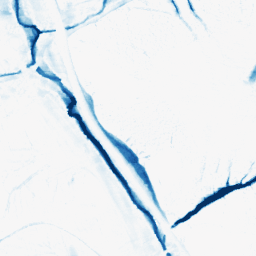
Category: morphological
Decomposition family: morphological_ellipse
Decomposition parameters: operation: closing
width: 10
height: 20
Upsampling method: bspline
Upsampling parameters: scale: 2
Upsampling scale: 2